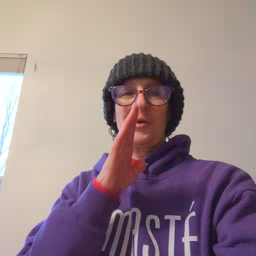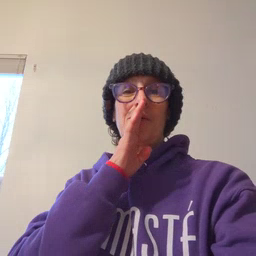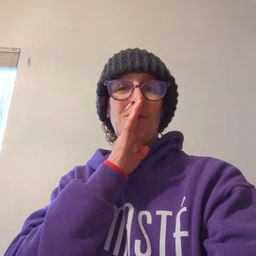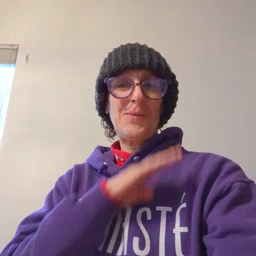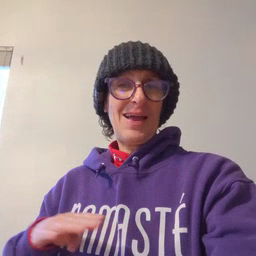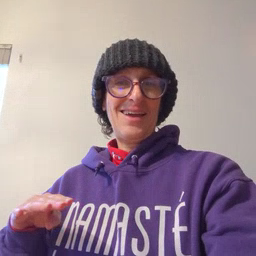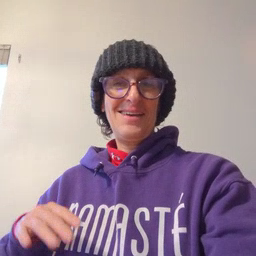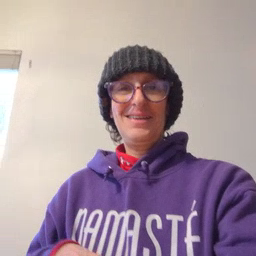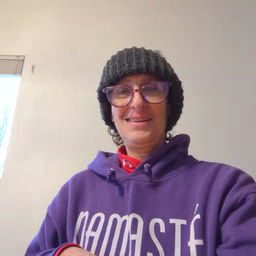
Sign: quiet